Question: Experimentig a tutorial of a Twitter-like app called sweeter. Everything is ok, but the login and sign up closures does not accept my arguments:
error message:
thanks in advance
'''
import UIKit
import Parse
class TimelineTableViewController: UITableViewController {
// MARK: Parse
override func viewDidAppear(animated: Bool) {
if PFUser.currentUser() == nil {
var loginAlertController = UIAlertController(title: "Sign up / login", message: "please sign up or login", preferredStyle: UIAlertControllerStyle.Alert)
loginAlertController.addTextFieldWithConfigurationHandler({
textfField in
textfField.placeholder = "Your username"
})
loginAlertController.addTextFieldWithConfigurationHandler({
textfField in
textfField.placeholder = "Your password"
textfField.secureTextEntry = true
})
// MARK: login action in the array
loginAlertController.addAction(UIAlertAction(title: "Login Action", style: UIAlertActionStyle.Default, handler: {
alertAction in
let textFields : NSArray = loginAlertController.textFields!
let usernameTextField : UITextField = textFields[0] as! UITextField
let passwordTextField : UITextField = textFields[1] as! UITextField
//MARK: Parse login problem - 15:39
PFUser.logInWithUsernameInBackground(usernameTextField.text, password: passwordTextField.text){
(user: PFUser?, error: NSError?) -> Void in
if (PFUser) {
println("login success!")
} else {
println()("login failed!")
}
}
}))
// MARK: sign up action in the array
loginAlertController.addAction(UIAlertAction(title: "Sign up", style: UIAlertActionStyle.Default, handler: {
alertAction in
let textFields : NSArray = loginAlertController.textFields!
let usernameTextField : UITextField = textFields[0] as! UITextField
let passwordTextField : UITextField = textFields[1] as! UITextField
var sweeter = PFUser() //16:42
sweeter.username = usernameTextField.text
sweeter.password = passwordTextField.text
sweeter.signUpInBackgroundWithBlock({
(success: Bool, error: NSError?) -> Void in
if error == nil {
println("sign up successful")
} else {
let errorString = error!.userInfo["error"] as! String
println(errorString)
}
})
}))
self.presentViewController(loginAlertController, animated: true, completion: nil)
}
}
'''
EDIT 2.0:
'''
import UIKit
import Parse
class TimelineTableViewController: UITableViewController {
var timeLineData : [String] = []
func loadData() {
timeLineData.removeAll(keepCapacity: true)
var findTimelineData = PFQuery(className: "Sweeters")
findTimelineData.findObjectsInBackgroundWithBlock({
(objects : [AnyObject]?, error : NSError?) -> Void in
if error == nil {
for object in objects! {
self.timeLineData.append(object as! String)
}
let array : Array = self.timeLineData.reverse()
self.timeLineData = array as Array
self.tableView.reloadData()
}
})
}
// MARK: Parse
override func viewDidAppear(animated: Bool) {
if PFUser.currentUser() == nil {
var loginAlertController = UIAlertController(title: "Sign up / login", message: "please sign up or login", preferredStyle: UIAlertControllerStyle.Alert)
loginAlertController.addTextFieldWithConfigurationHandler({
textfField in
textfField.placeholder = "Your username"
})
loginAlertController.addTextFieldWithConfigurationHandler({
textfField in
textfField.placeholder = "Your password"
textfField.secureTextEntry = true
})
// MARK: login action in the array
loginAlertController.addAction(UIAlertAction(title: "Login Action", style: UIAlertActionStyle.Default, handler: {
alertAction in
let textFields : NSArray = loginAlertController.textFields!
let usernameTextField : UITextField = textFields[0] as! UITextField
let passwordTextField : UITextField = textFields[1] as! UITextField
//MARK: Parse login problem - 15:39
PFUser.logInWithUsernameInBackground(usernameTextField.text, password: passwordTextField.text){
(user: PFUser?, error: NSError?) -> Void in
if user != nil {
println("login success!")
} else {
println("login failed!")
}
}
}))
// MARK: sign up action in the array
loginAlertController.addAction(UIAlertAction(title: "Sign up", style: UIAlertActionStyle.Default, handler: {
alertAction in
let textFields : NSArray = loginAlertController.textFields!
let usernameTextField : UITextField = textFields[0] as! UITextField
let passwordTextField : UITextField = textFields[1] as! UITextField
var sweeter = PFUser() //16:42
sweeter.username = usernameTextField.text
sweeter.password = passwordTextField.text
sweeter.signUpInBackgroundWithBlock({
(success: Bool, error: NSError?) -> Void in
if error == nil {
println("sign up successful")
} else {
// let errorString = error!.userInfo["error"] as! String
let errorString = error!.localizedDescription
println(errorString)
}
})
}))
self.presentViewController(loginAlertController, animated: true, completion: nil)
}
}
override func viewDidLoad() {
super.viewDidLoad()
// Uncomment the following line to preserve selection between presentations
// self.clearsSelectionOnViewWillAppear = false
// Uncomment the following line to display an Edit button in the navigation bar for this view controller.
// self.navigationItem.rightBarButtonItem = self.editButtonItem()
}
override func didReceiveMemoryWarning() {
super.didReceiveMemoryWarning()
// Dispose of any resources that can be recreated.
}
// MARK: - Table view data source
override func numberOfSectionsInTableView(tableView: UITableView) -> Int {
// #warning Potentially incomplete method implementation.
// Return the number of sections.
return 1
}
override func tableView(tableView: UITableView, numberOfRowsInSection section: Int) -> Int {
// #warning Incomplete method implementation.
// Return the number of rows in the section.
return timeLineData.count
}
override func tableView(tableView: UITableView, cellForRowAtIndexPath indexPath: NSIndexPath) -> UITableViewCell {
let cell = tableView.dequeueReusableCellWithIdentifier("cellReuseID", forIndexPath: indexPath) as! UITableViewCell
// Configure the cell...
return cell
}
'''
screenshot

EDIT 3.0
error message "string is not convertible to PFObject"
'''
override func tableView(tableView: UITableView, cellForRowAtIndexPath indexPath: NSIndexPath) -> UITableViewCell {
let cell = tableView.dequeueReusableCellWithIdentifier("cellReuseID", forIndexPath: indexPath) as! SweetTableViewCell
// Configure the cell...
let sweet : PFObject = self.timeLineData[indexPath.row] as PFObject
cell.sweetTextView.text = sweet.objectForKey("content") as! String
return cell
}
'''
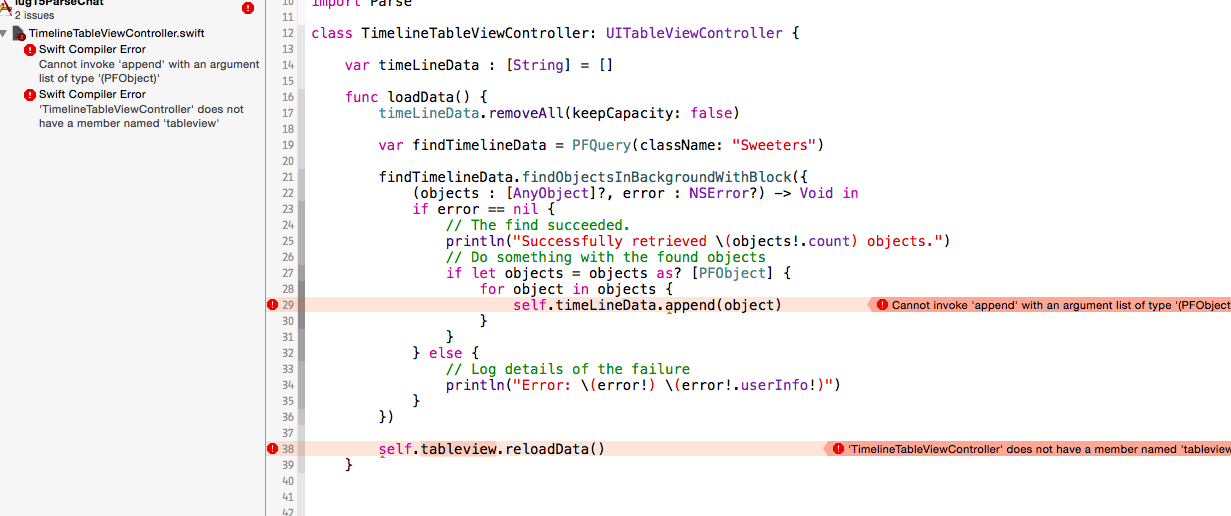
Answer: I guess you should replace 'PFUser!' and 'NSError!' with 'PFUser?' and 'NSError?'
And also, have a closer look at this closure :
'''
sweeter.signUpInBackgroundWithBlock({
(success: Bool(), error: NSError()) -> Void in
if error == nil {
println("sign up successful")
} else {
let errorString = error.userInfo["error"] as String
println(errorString)
}
})
'''
I guess closure parameters should be '(success: Bool, error: NSError?) -> Void'
first error is because you cant do like that in Swift
'''
if (PFUser) {
'''
Should be 'user != nil'
This line has extra () pair 'println()("login failed!")'
Second error is fixed by replacing
'''
let errorString = error.userInfo["error"] as String
'''
With 'let errorString = error!.localizedDescription'